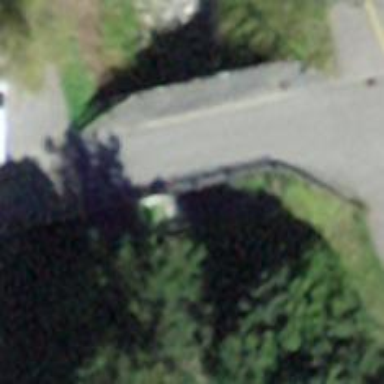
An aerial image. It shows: Residential road with bridge.